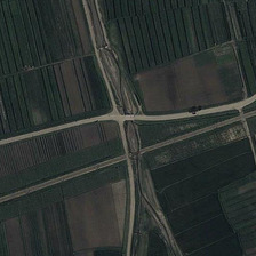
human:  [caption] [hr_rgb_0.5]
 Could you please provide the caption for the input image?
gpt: Every area of the crop.

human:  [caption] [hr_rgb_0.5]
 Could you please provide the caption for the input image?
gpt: Every area of the harvest.

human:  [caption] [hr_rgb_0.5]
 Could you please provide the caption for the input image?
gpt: Every area of the crop.

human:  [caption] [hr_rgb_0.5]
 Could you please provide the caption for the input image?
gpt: Every field of crop.

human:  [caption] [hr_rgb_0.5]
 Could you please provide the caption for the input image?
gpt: Every area of the crop.